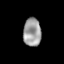
Tissue: skin
Cell type: Epithelial cells
Senescence score: 0.2771
Nuclear area (px): 493
Mean DAPI intensity: 158.124